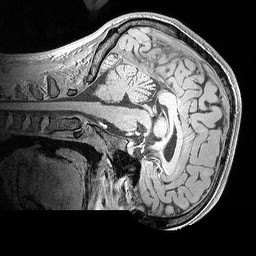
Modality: MP2RAGE
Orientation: sagittal
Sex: male
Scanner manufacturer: siemens
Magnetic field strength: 3 T
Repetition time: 5 s
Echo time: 0.00292 s